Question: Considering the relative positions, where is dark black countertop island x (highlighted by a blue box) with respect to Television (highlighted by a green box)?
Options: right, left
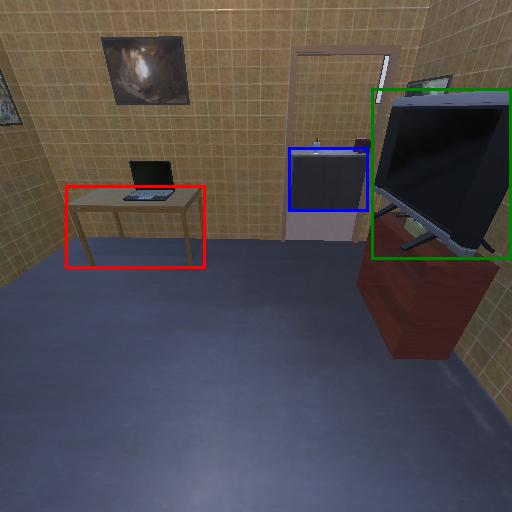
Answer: right